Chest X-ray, PA view. Patient: 56 years old, sex M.
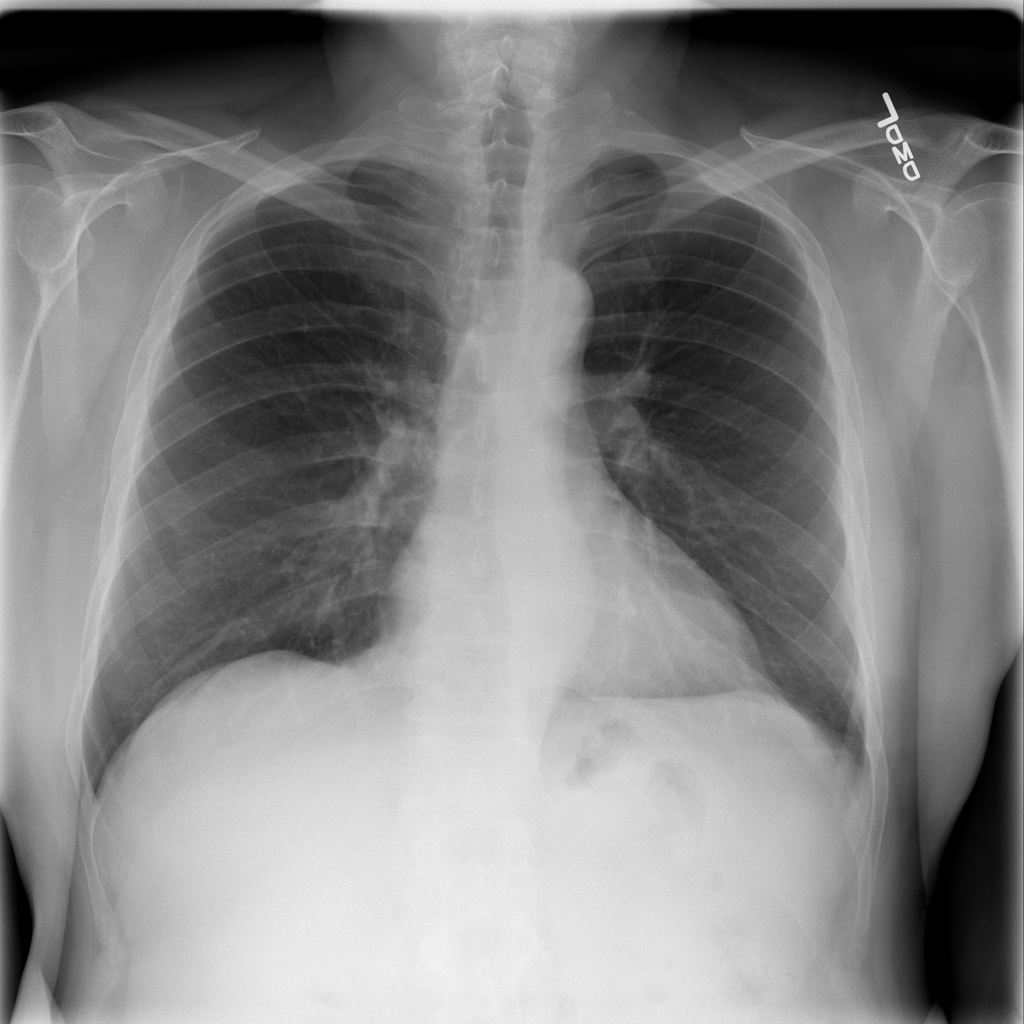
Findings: Infiltration